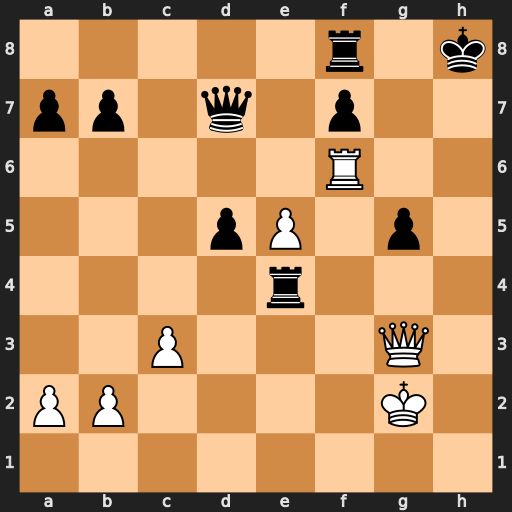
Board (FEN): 5r1k/pp1q1p2/5R2/3pP1p1/4r3/2P3Q1/PP4K1/8
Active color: w
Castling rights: -
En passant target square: -
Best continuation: Rh6+ Kg7 Qxg5#